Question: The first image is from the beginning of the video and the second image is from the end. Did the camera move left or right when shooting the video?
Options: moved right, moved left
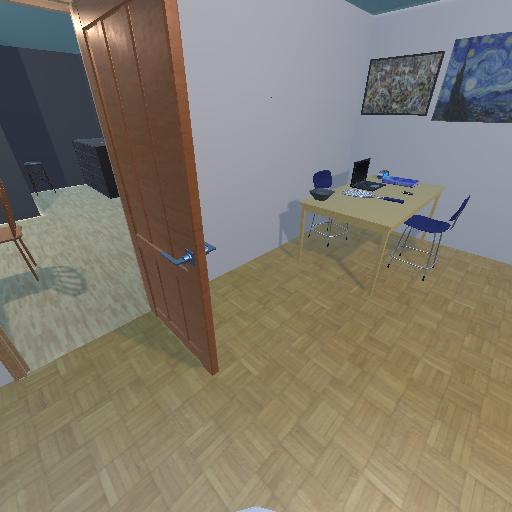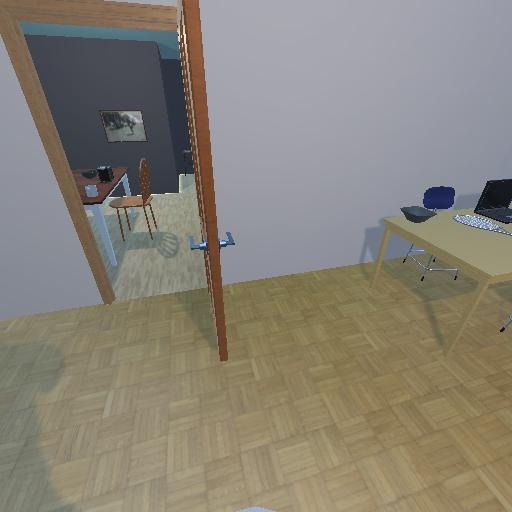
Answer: moved right